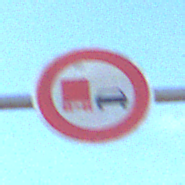
Verkehrszeichen: UeberholverbotKraftfahrzeuge
Umgebung: Outdoor, Nature
Tageszeit: MorningAfternoon
Wetter: PartlyCloudy
Licht: Natural
Jahreszeit: NotSpecified
Kontrast: HighContrast